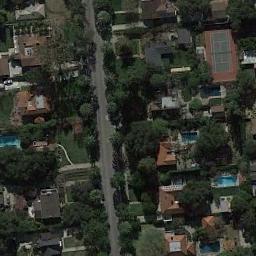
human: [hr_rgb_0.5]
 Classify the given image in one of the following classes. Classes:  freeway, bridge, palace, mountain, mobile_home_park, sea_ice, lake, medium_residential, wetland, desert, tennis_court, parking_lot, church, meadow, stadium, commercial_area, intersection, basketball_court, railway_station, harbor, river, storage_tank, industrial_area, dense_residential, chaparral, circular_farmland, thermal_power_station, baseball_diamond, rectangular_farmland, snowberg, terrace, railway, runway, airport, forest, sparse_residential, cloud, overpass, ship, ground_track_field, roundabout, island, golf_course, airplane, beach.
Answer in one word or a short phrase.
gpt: tennis_court